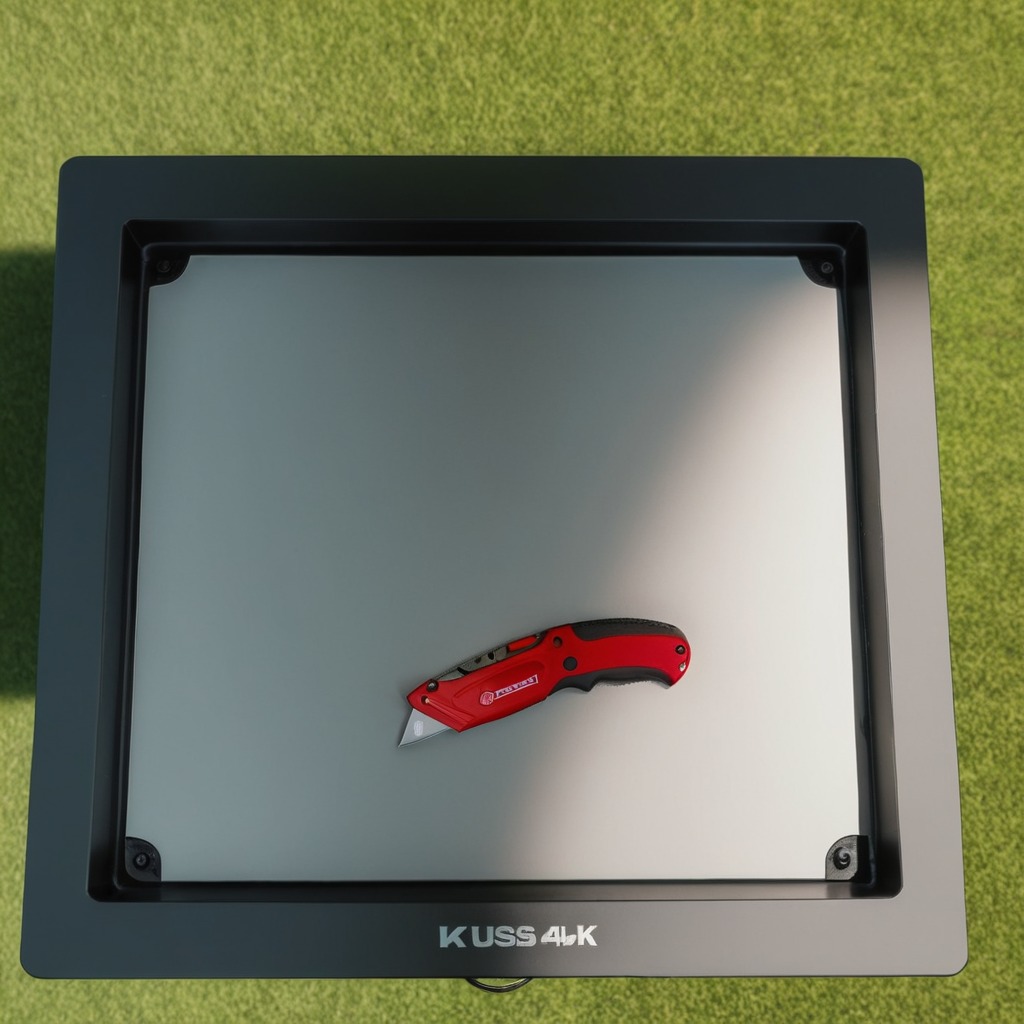
A utility knife lies on the textured surface.